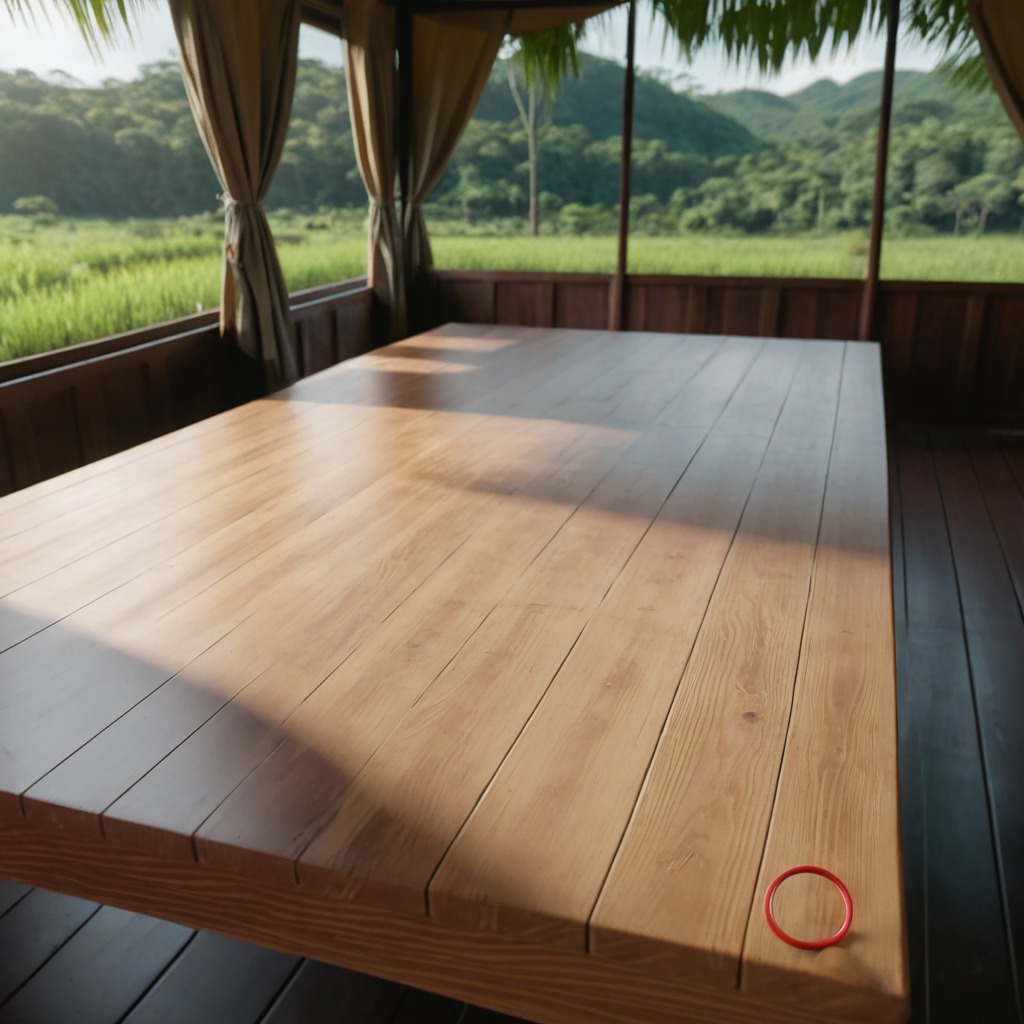
A rubber O-ring lying on a wooden table inside a jungle field workshop tent humid ambient light worn but